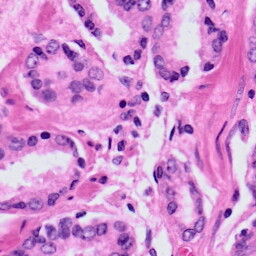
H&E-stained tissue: Prostate